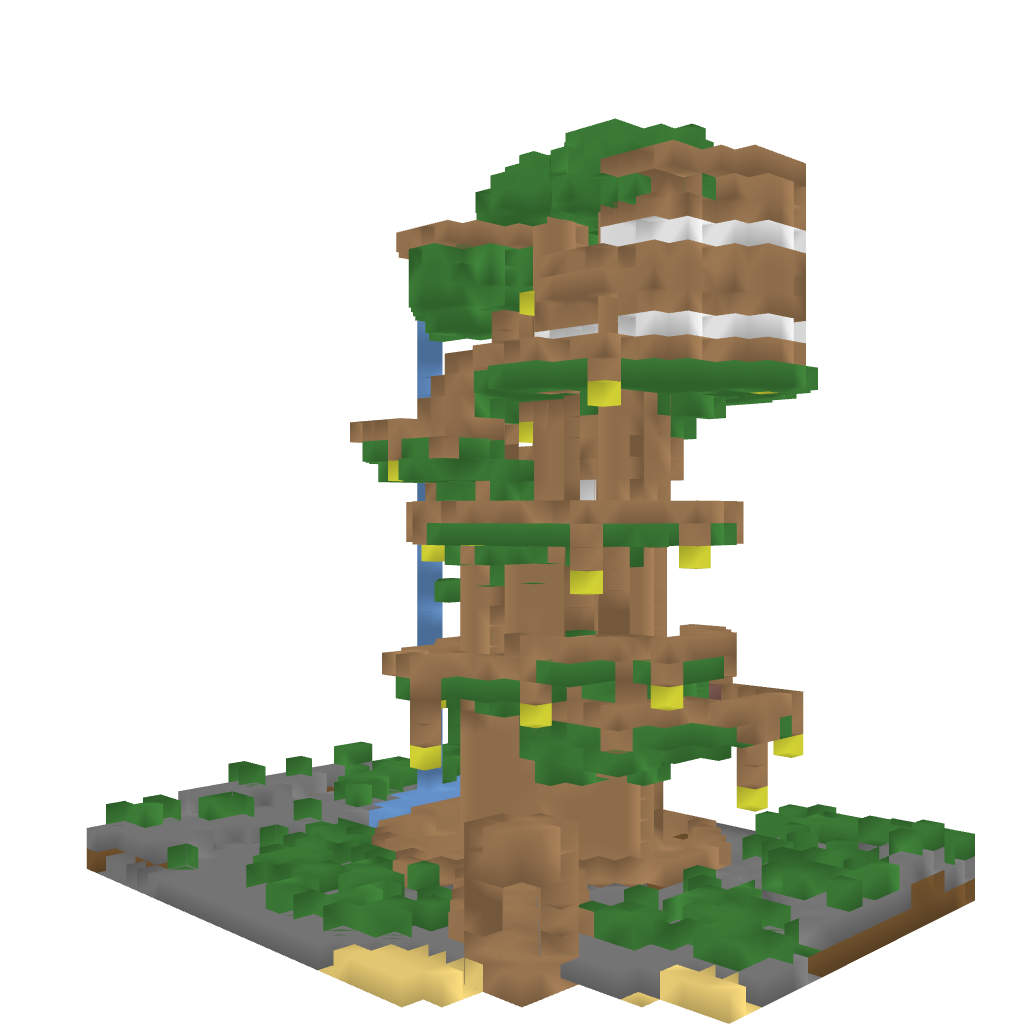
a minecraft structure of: Jungle Treehouse good quality